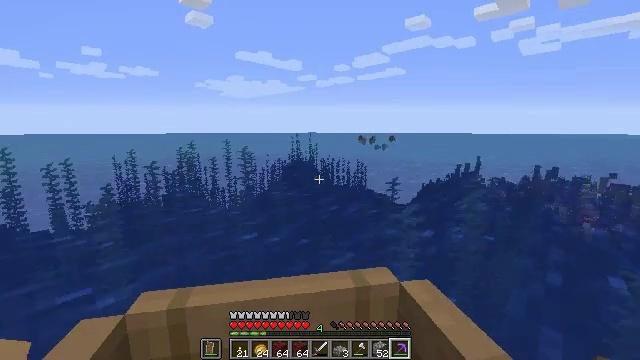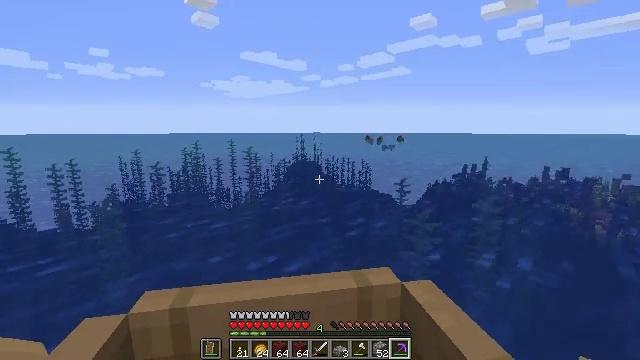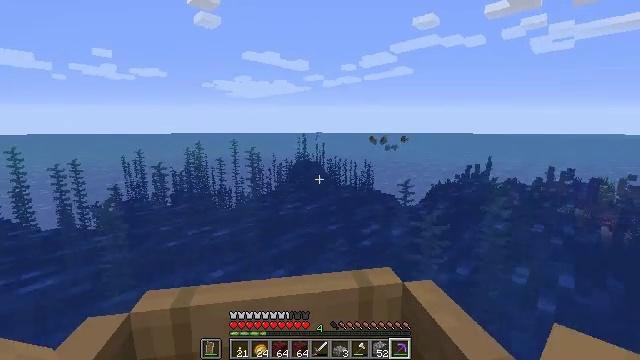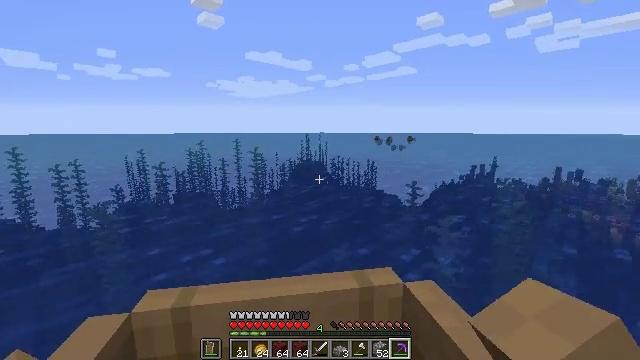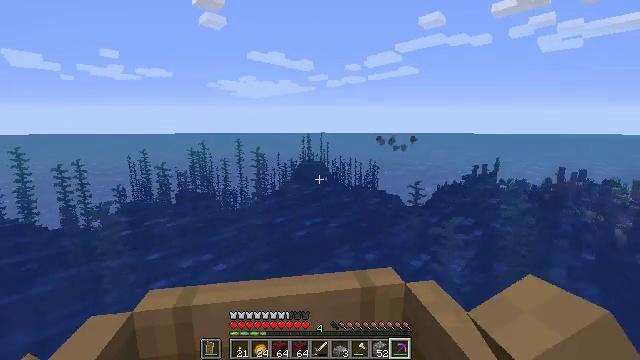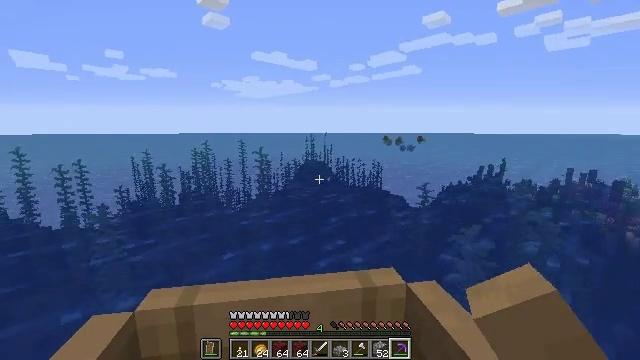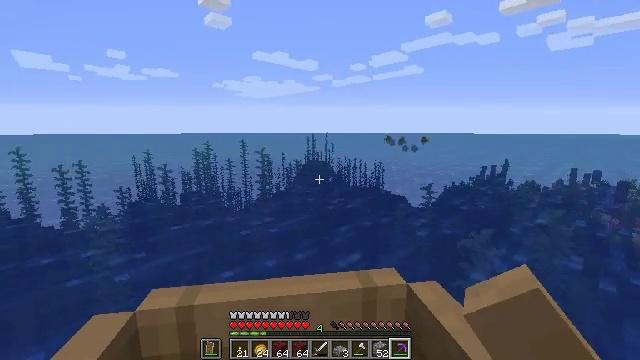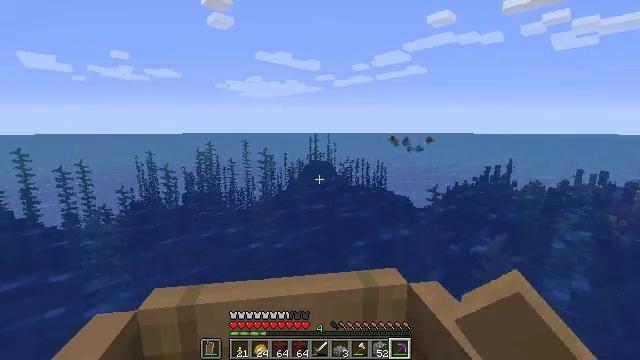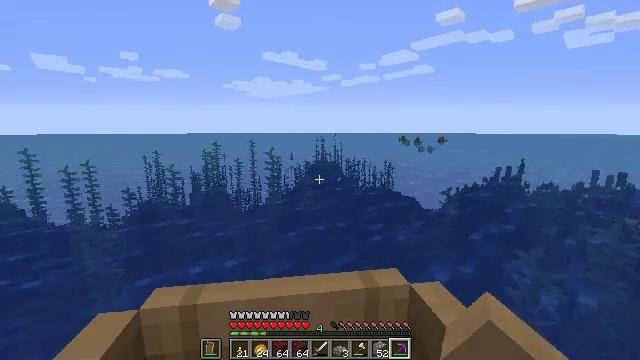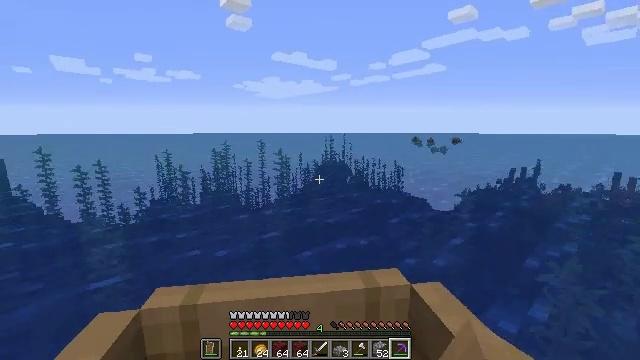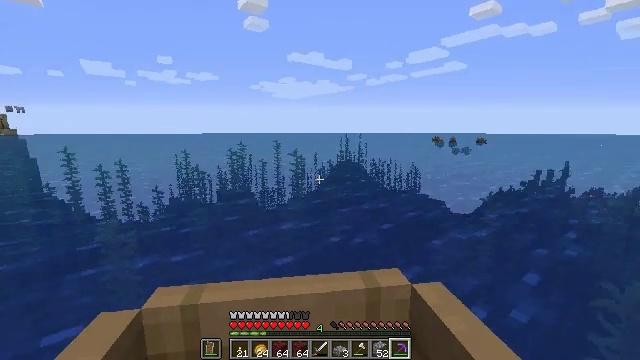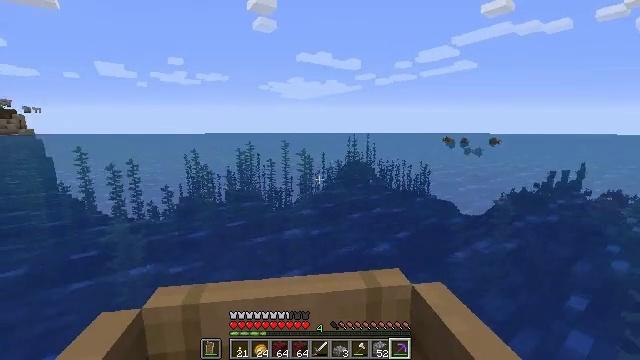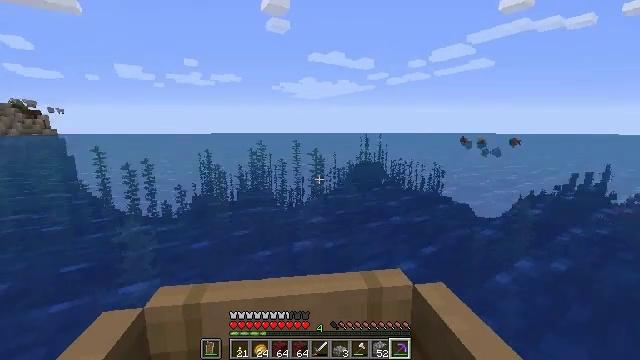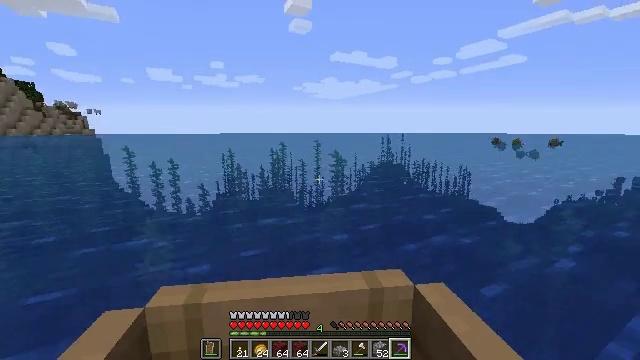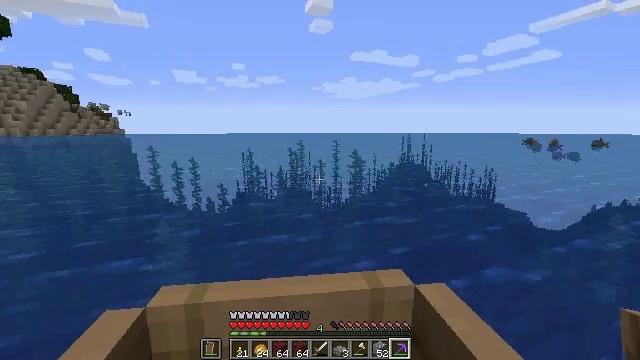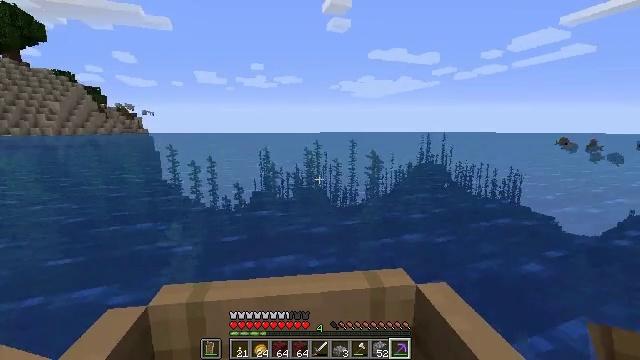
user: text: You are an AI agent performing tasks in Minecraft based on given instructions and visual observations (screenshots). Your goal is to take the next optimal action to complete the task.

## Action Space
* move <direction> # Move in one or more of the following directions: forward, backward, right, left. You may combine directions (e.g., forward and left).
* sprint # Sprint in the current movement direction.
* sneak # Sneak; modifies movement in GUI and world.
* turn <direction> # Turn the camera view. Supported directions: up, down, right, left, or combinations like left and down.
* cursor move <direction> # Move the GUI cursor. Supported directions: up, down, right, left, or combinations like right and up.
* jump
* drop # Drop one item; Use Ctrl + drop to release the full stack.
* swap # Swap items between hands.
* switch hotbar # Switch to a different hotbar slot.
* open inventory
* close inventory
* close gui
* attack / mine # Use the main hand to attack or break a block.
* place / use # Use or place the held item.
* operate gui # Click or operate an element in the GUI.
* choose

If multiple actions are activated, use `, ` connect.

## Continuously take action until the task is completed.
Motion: motion action
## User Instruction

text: craft item air
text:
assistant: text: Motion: move forward
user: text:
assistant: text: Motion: move forward
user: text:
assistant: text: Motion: move forward
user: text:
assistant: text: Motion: move forward
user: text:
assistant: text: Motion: move forward
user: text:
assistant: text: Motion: move forward
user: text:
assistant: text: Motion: move forward and move left
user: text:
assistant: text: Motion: move forward and move left
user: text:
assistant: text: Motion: move forward and move left
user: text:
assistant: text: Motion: move forward and move left
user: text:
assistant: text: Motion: move forward and move left
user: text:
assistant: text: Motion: move forward
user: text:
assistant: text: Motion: move forward
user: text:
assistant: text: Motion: move forward
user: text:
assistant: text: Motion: move forward
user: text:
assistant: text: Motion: move forward
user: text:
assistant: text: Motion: move forward, turn left
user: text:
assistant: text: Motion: move forward, turn left
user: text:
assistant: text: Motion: move forward
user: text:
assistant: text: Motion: move forward
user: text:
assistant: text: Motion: move forward
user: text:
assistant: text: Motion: move forward
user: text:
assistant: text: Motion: move forward
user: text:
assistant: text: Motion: move forward
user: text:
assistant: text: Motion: move forward and move right
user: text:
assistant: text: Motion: move forward and move right
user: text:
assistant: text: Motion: move forward
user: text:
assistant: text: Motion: move forward
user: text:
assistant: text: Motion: move forward
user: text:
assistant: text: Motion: move forward